Interaction volume radius: 5 \u00c5
Interaction volume height: 10 \u00c5
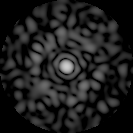
Disorder parameter: 0.8661